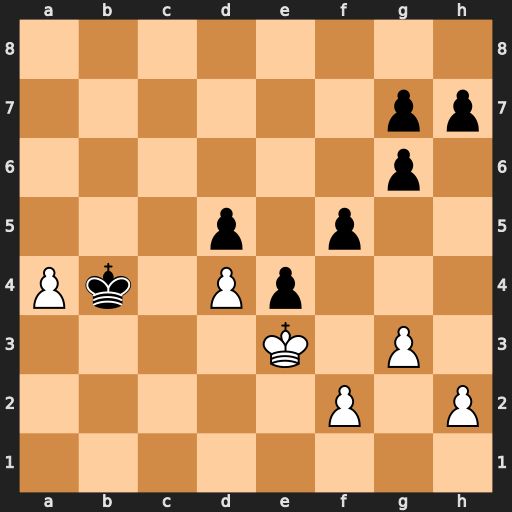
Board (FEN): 8/6pp/6p1/3p1p2/Pk1Pp3/4K1P1/5P1P/8
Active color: w
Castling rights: -
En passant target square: -
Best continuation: Kf4 Kxa4 Ke5 Kb5 Kxd5 Kb6 Kd6 Kb7 d5 g5 Ke5